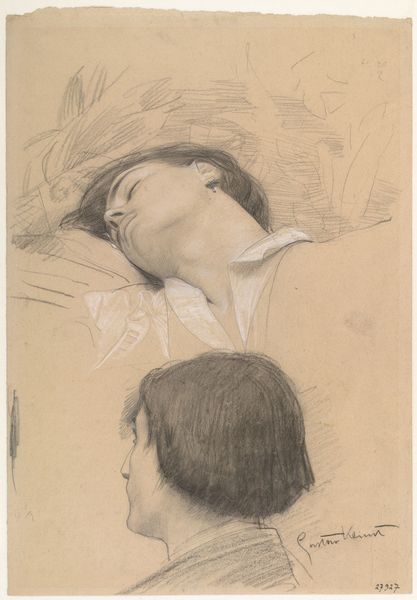
Titel: Liegender junger Mann (Romeo) und Mann im verlorenen Profil (Studie für Theater Shakespeares, Deckenbild im südlichen Stiegenhaus des Wiener Burgtheaters)
Künstler: Gustav Klimt
Standort: Wien
Institution: Albertina, Wien
Schlagwörter: kopf, mann, schlaf, weiß, haar, kreide, köpfe, mund, nase, ohr, schwarz, skizze, zeichnung, hemd, augen, gesicht, kragen, mensch, hals, porträt, signatur, haare, lippen, liegen, schlafen, schlafend, studie, signiert, detail, hinterkopf, junge, liegend, klimt, kohle, schraffur, kreise, bleistift, stift, von hinten, wachs, jüngling, inventarnummer, träumen, schäfer, gustav, gehöht, schläfer, gustav klimt, jschlafend